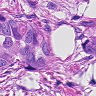
Metastatic tissue present: yes